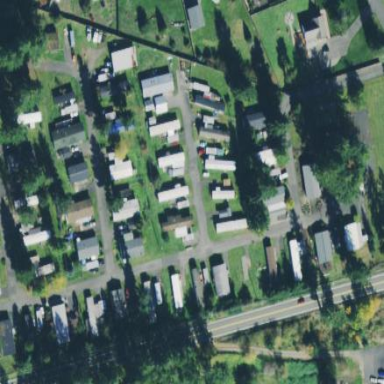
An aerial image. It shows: Trailer park area.